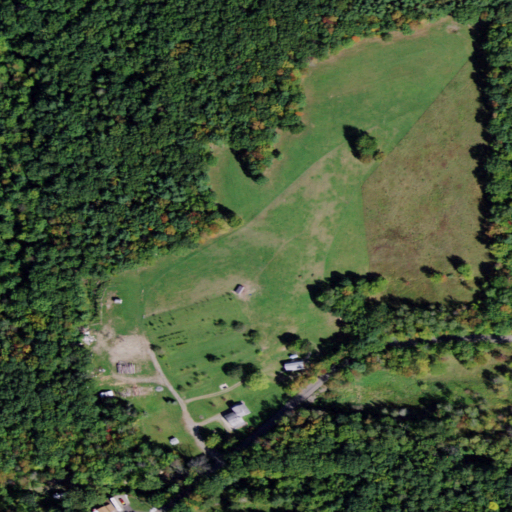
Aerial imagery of mountain in New York named West Hill containing mixed forest, deciduous forest, pasture, barren land, open development, evergreen forest, and low intensity development